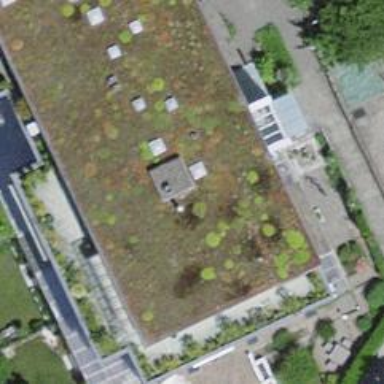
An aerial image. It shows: Apartment building with flat roof.